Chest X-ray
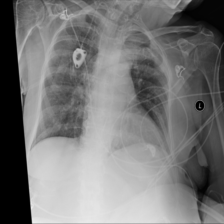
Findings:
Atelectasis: negative
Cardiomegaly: negative
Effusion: negative
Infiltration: negative
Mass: negative
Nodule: negative
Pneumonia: negative
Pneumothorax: negative
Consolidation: negative
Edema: negative
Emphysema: negative
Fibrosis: negative
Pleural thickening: negative
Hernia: negative